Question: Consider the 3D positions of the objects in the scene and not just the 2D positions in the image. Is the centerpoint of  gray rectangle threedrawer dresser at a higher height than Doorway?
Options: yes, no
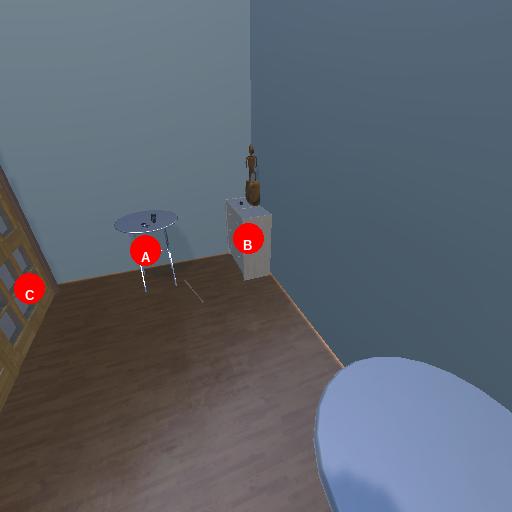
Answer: yes